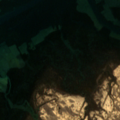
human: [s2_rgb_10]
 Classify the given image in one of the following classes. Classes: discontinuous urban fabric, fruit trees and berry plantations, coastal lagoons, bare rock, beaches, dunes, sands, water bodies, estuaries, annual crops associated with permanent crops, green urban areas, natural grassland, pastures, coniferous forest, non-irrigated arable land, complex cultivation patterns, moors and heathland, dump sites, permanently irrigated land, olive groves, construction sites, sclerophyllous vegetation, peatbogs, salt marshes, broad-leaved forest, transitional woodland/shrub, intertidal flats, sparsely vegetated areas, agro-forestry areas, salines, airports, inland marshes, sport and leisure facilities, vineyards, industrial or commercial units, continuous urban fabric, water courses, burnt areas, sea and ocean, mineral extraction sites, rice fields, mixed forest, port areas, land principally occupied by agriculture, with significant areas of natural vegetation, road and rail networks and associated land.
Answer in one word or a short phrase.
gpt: beaches, dunes, sands, salt marshes, intertidal flats, coastal lagoons